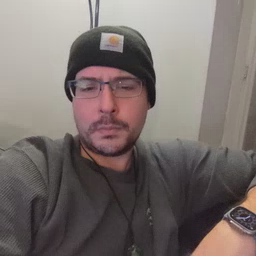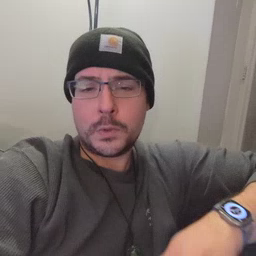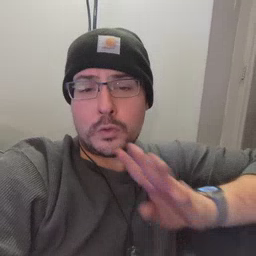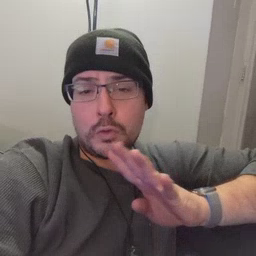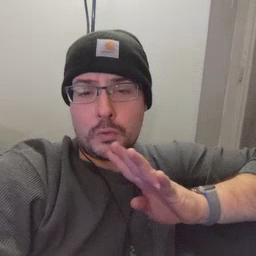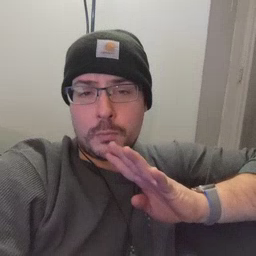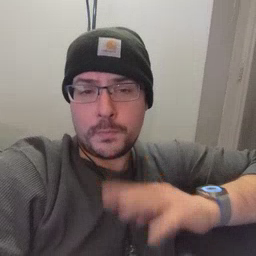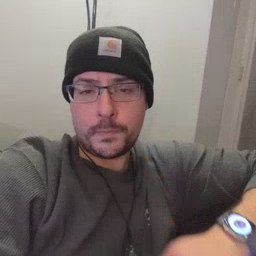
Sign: talk